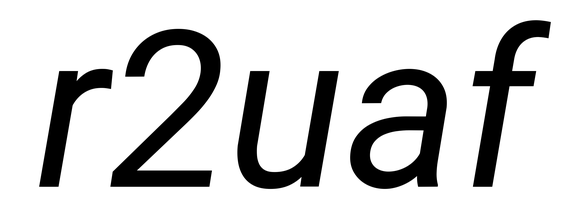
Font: Roboto-Italic_Italic